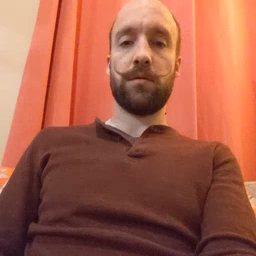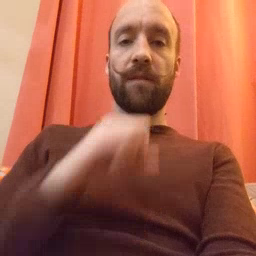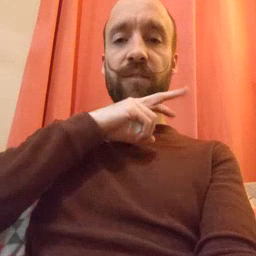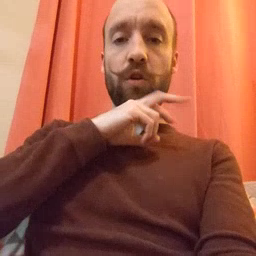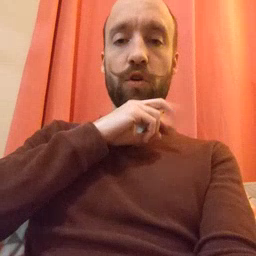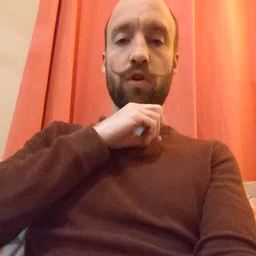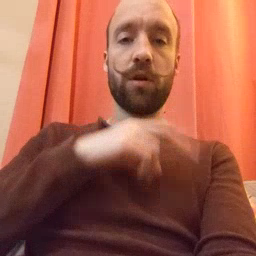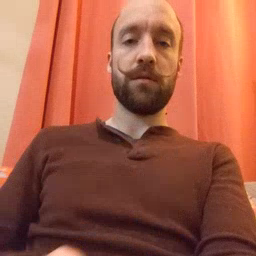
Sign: frog